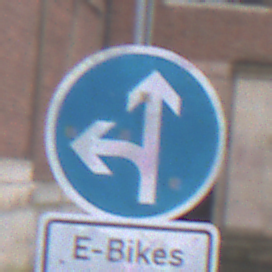
Verkehrszeichen: VorgeschriebeneFahrtrichtungGeradeausOderLinks
Zusatzzeichen unten: BesondereFahrzeugeUndTransportgueter13
Umgebung: Outdoor, Urban
Tageszeit: Midday
Wetter: Overcast
Licht: Natural
Jahreszeit: NotSpecified
Kontrast: LowContrast